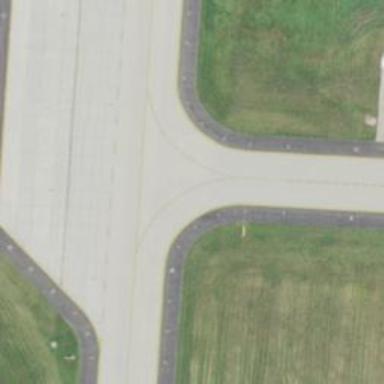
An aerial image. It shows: View of taxiway at the airport.